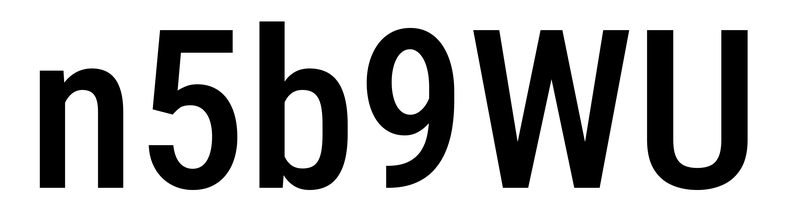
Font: Roboto_Condensed_Medium